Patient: sex F, age 40
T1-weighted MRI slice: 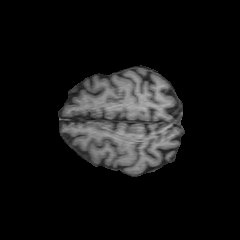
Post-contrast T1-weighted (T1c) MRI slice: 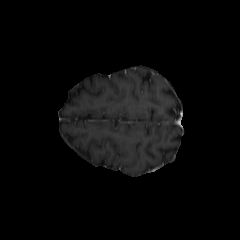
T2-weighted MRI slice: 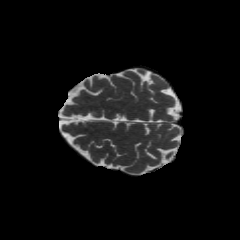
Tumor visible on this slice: no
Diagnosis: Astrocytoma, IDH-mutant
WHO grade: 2